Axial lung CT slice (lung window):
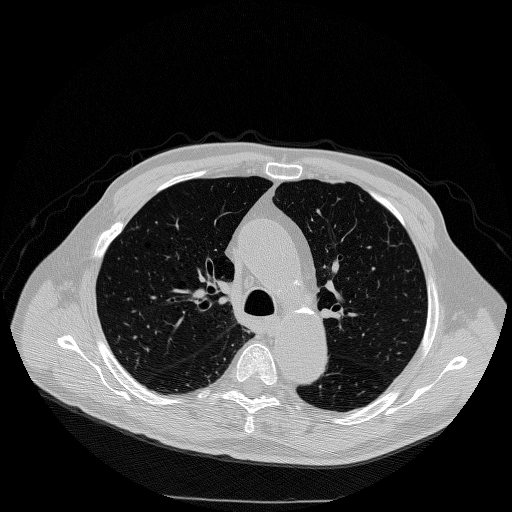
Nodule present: no